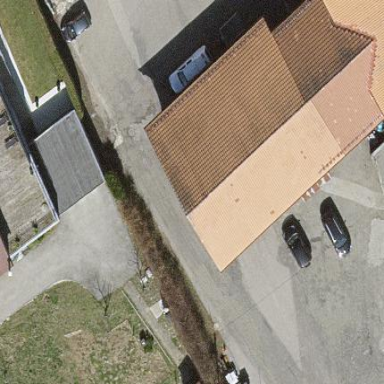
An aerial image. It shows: Gabled building.